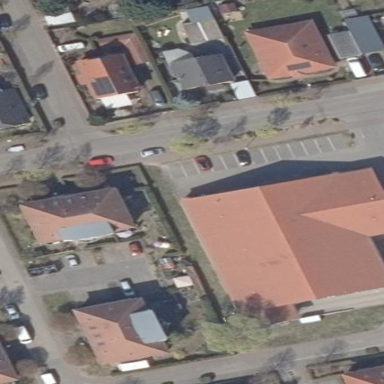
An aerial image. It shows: Supermarket building.